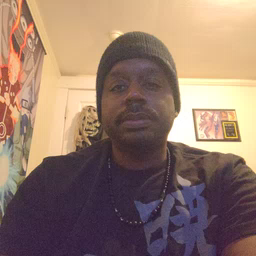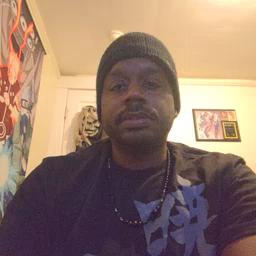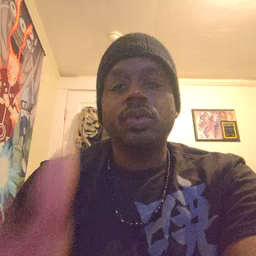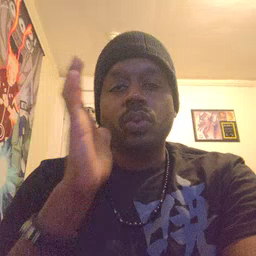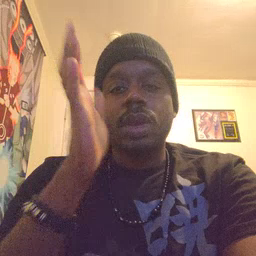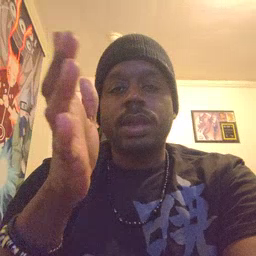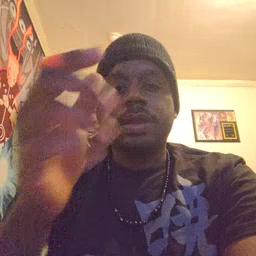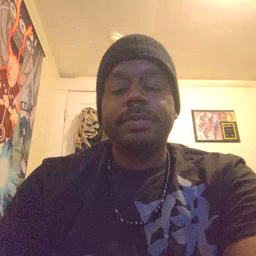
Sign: will